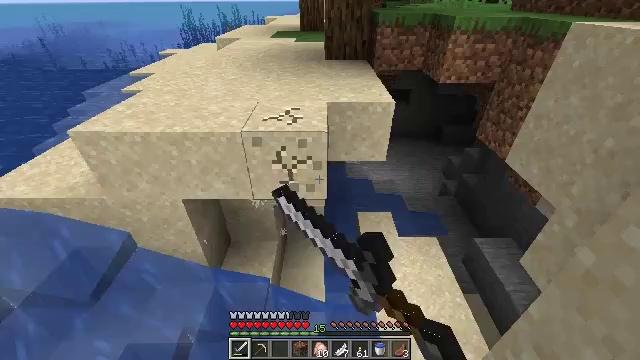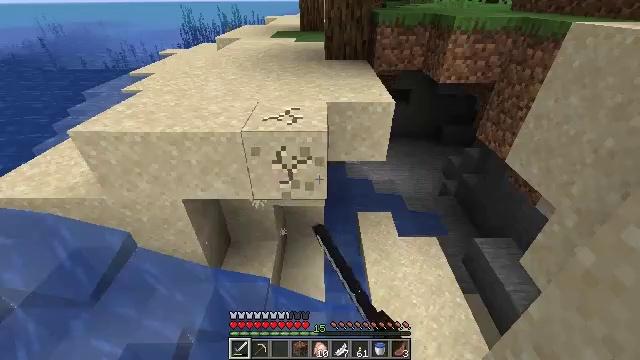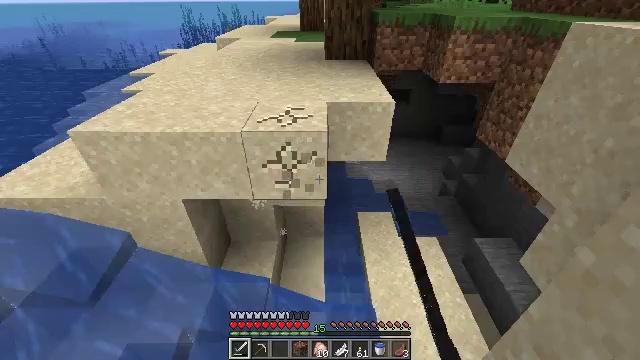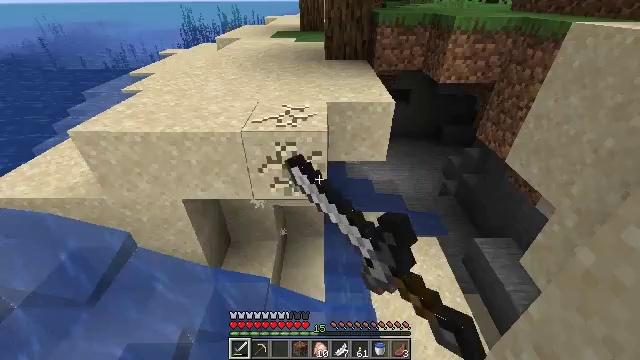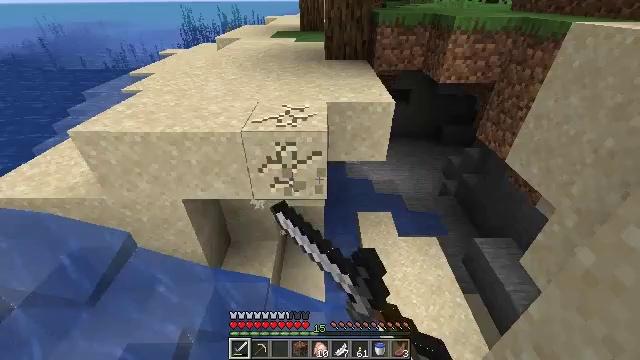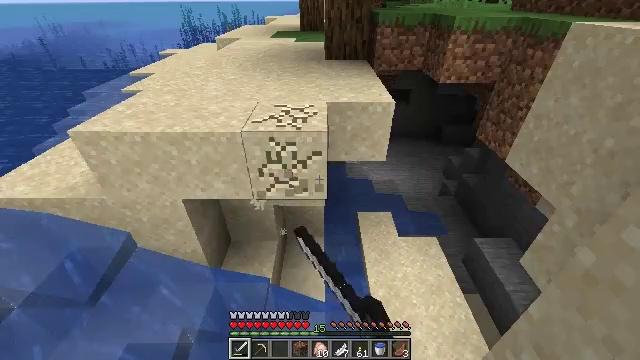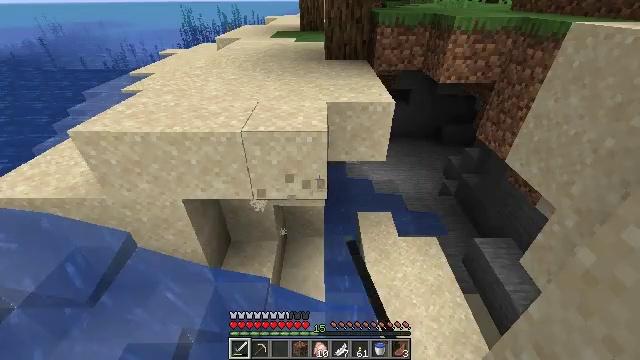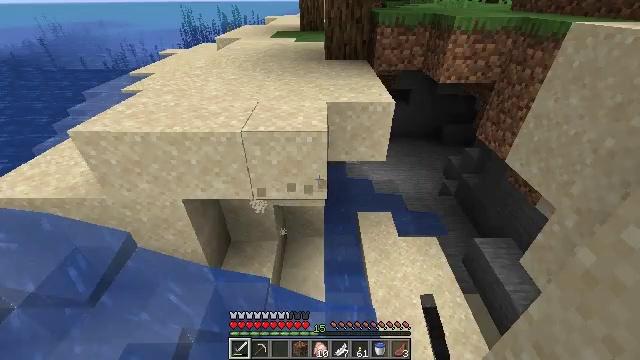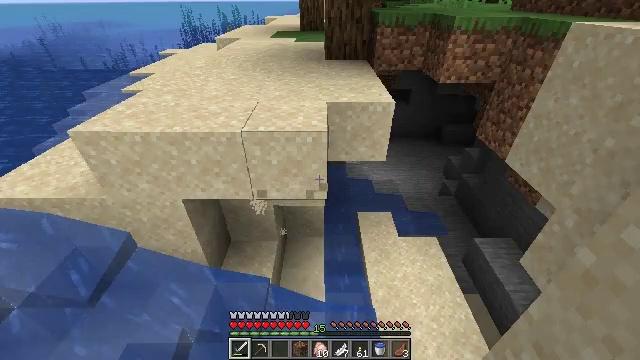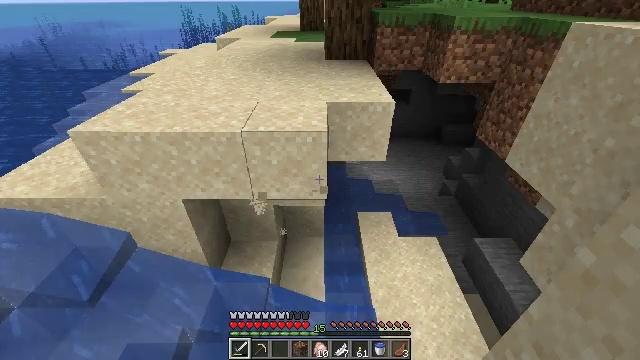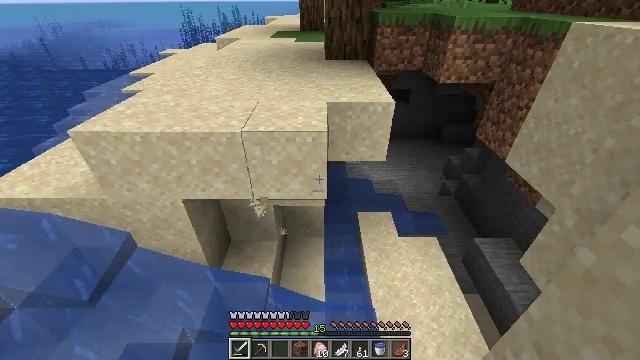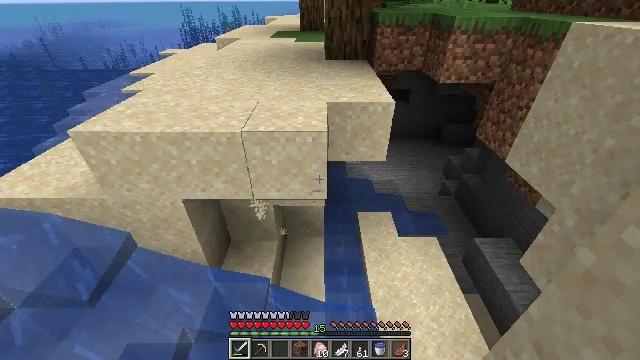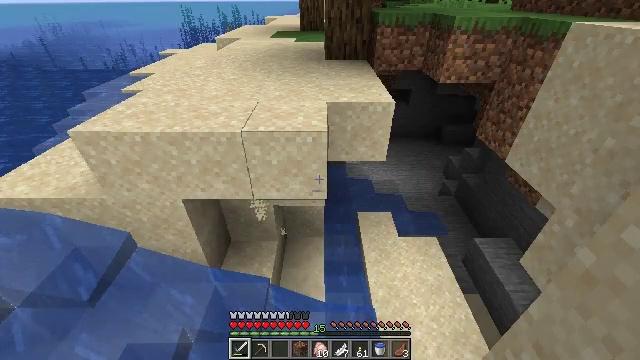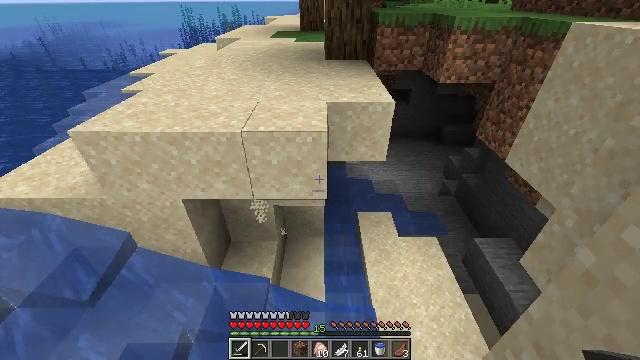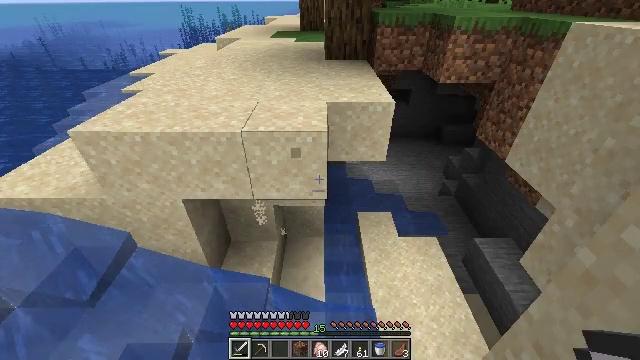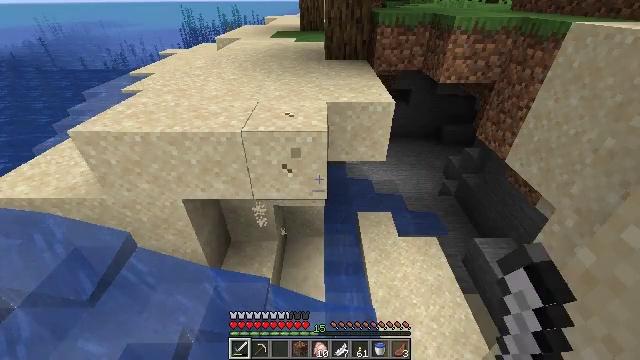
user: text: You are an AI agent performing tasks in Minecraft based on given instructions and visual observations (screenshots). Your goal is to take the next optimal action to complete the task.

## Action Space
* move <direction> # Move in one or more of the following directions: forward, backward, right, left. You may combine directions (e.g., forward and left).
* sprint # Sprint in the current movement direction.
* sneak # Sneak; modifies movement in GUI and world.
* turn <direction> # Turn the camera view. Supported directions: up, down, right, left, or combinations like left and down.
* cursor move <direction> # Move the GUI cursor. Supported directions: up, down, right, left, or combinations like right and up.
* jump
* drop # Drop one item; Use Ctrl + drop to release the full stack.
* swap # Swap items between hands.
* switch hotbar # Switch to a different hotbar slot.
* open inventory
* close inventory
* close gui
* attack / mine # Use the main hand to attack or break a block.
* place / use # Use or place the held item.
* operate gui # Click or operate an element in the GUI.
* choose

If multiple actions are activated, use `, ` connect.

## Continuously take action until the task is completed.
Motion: motion action
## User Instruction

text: Collect sand to make glass.
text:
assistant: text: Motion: sneak, attack / mine
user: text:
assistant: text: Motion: sneak, attack / mine
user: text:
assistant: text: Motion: sneak, attack / mine
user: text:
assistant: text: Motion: sneak, attack / mine
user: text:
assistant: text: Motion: sneak, attack / mine
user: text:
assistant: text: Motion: sneak
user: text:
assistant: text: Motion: sneak
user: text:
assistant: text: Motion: sneak
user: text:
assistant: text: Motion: sneak
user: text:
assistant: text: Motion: sneak
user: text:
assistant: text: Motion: sneak
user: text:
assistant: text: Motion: sneak
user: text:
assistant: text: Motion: sneak
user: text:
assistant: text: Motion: sneak, attack / mine
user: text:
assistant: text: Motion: sneak, attack / mine
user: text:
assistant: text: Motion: sneak, attack / mine
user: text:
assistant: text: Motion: sneak, attack / mine
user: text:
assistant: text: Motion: sneak, attack / mine
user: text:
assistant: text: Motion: sneak, attack / mine
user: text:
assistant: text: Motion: sneak, turn left, attack / mine
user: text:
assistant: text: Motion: sneak, turn left, attack / mine
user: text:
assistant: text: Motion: sneak, attack / mine
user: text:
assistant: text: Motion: sneak, attack / mine
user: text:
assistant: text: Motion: sneak, attack / mine
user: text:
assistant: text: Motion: sneak, attack / mine
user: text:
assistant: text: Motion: sneak, attack / mine
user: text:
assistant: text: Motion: sneak, attack / mine
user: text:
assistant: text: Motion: sneak, attack / mine
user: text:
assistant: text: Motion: sneak, attack / mine
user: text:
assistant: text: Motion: sneak, attack / mine